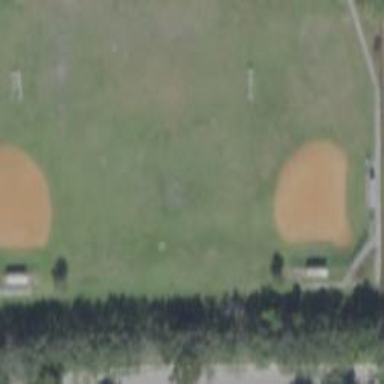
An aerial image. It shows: Baseball pitch for leisure land activities.